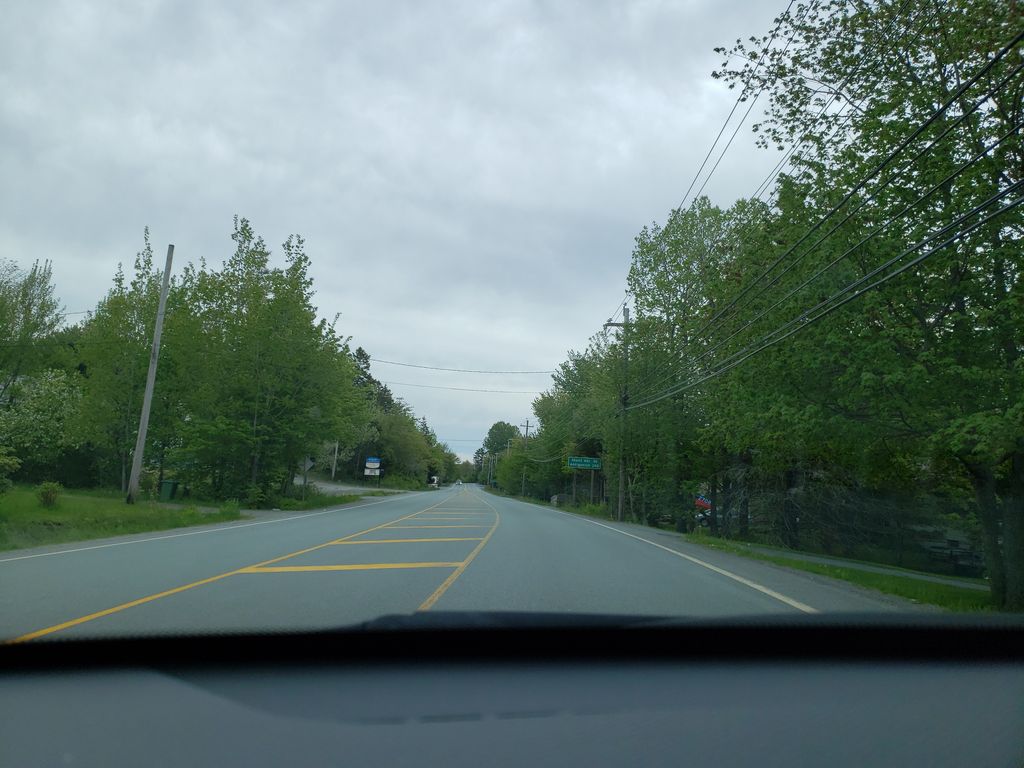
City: halifax